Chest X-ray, PA view. Patient: 39 years old, sex F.
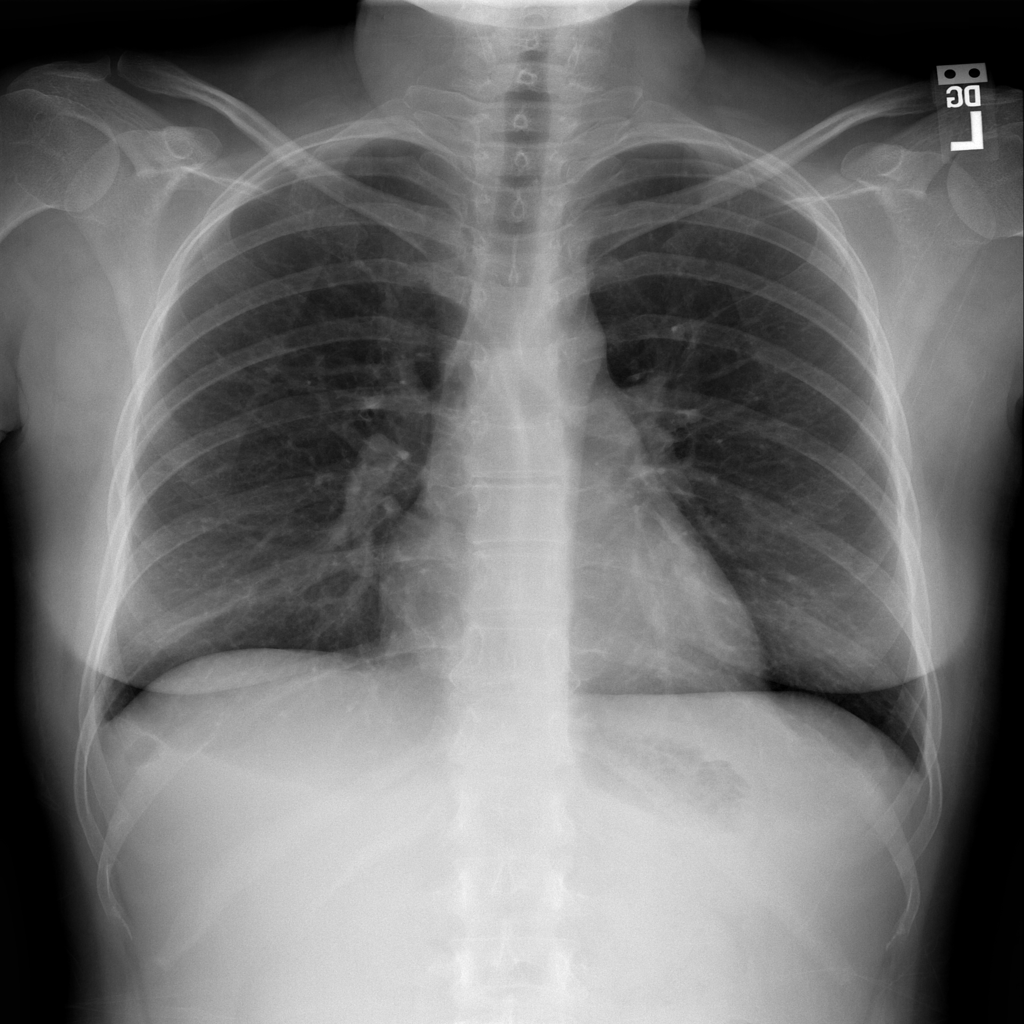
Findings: No Finding